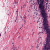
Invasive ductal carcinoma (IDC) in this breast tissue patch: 0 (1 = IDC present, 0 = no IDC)